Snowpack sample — Loveland Pass, Silver Plume, Colorado, USA (2/11/26, 12:00 PM MST)
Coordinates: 39.663, -105.886
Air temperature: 35 °F
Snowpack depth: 82 cm
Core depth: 20 cm
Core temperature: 17.6 °F
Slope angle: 13°, slope face: 12°
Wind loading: high
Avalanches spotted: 1
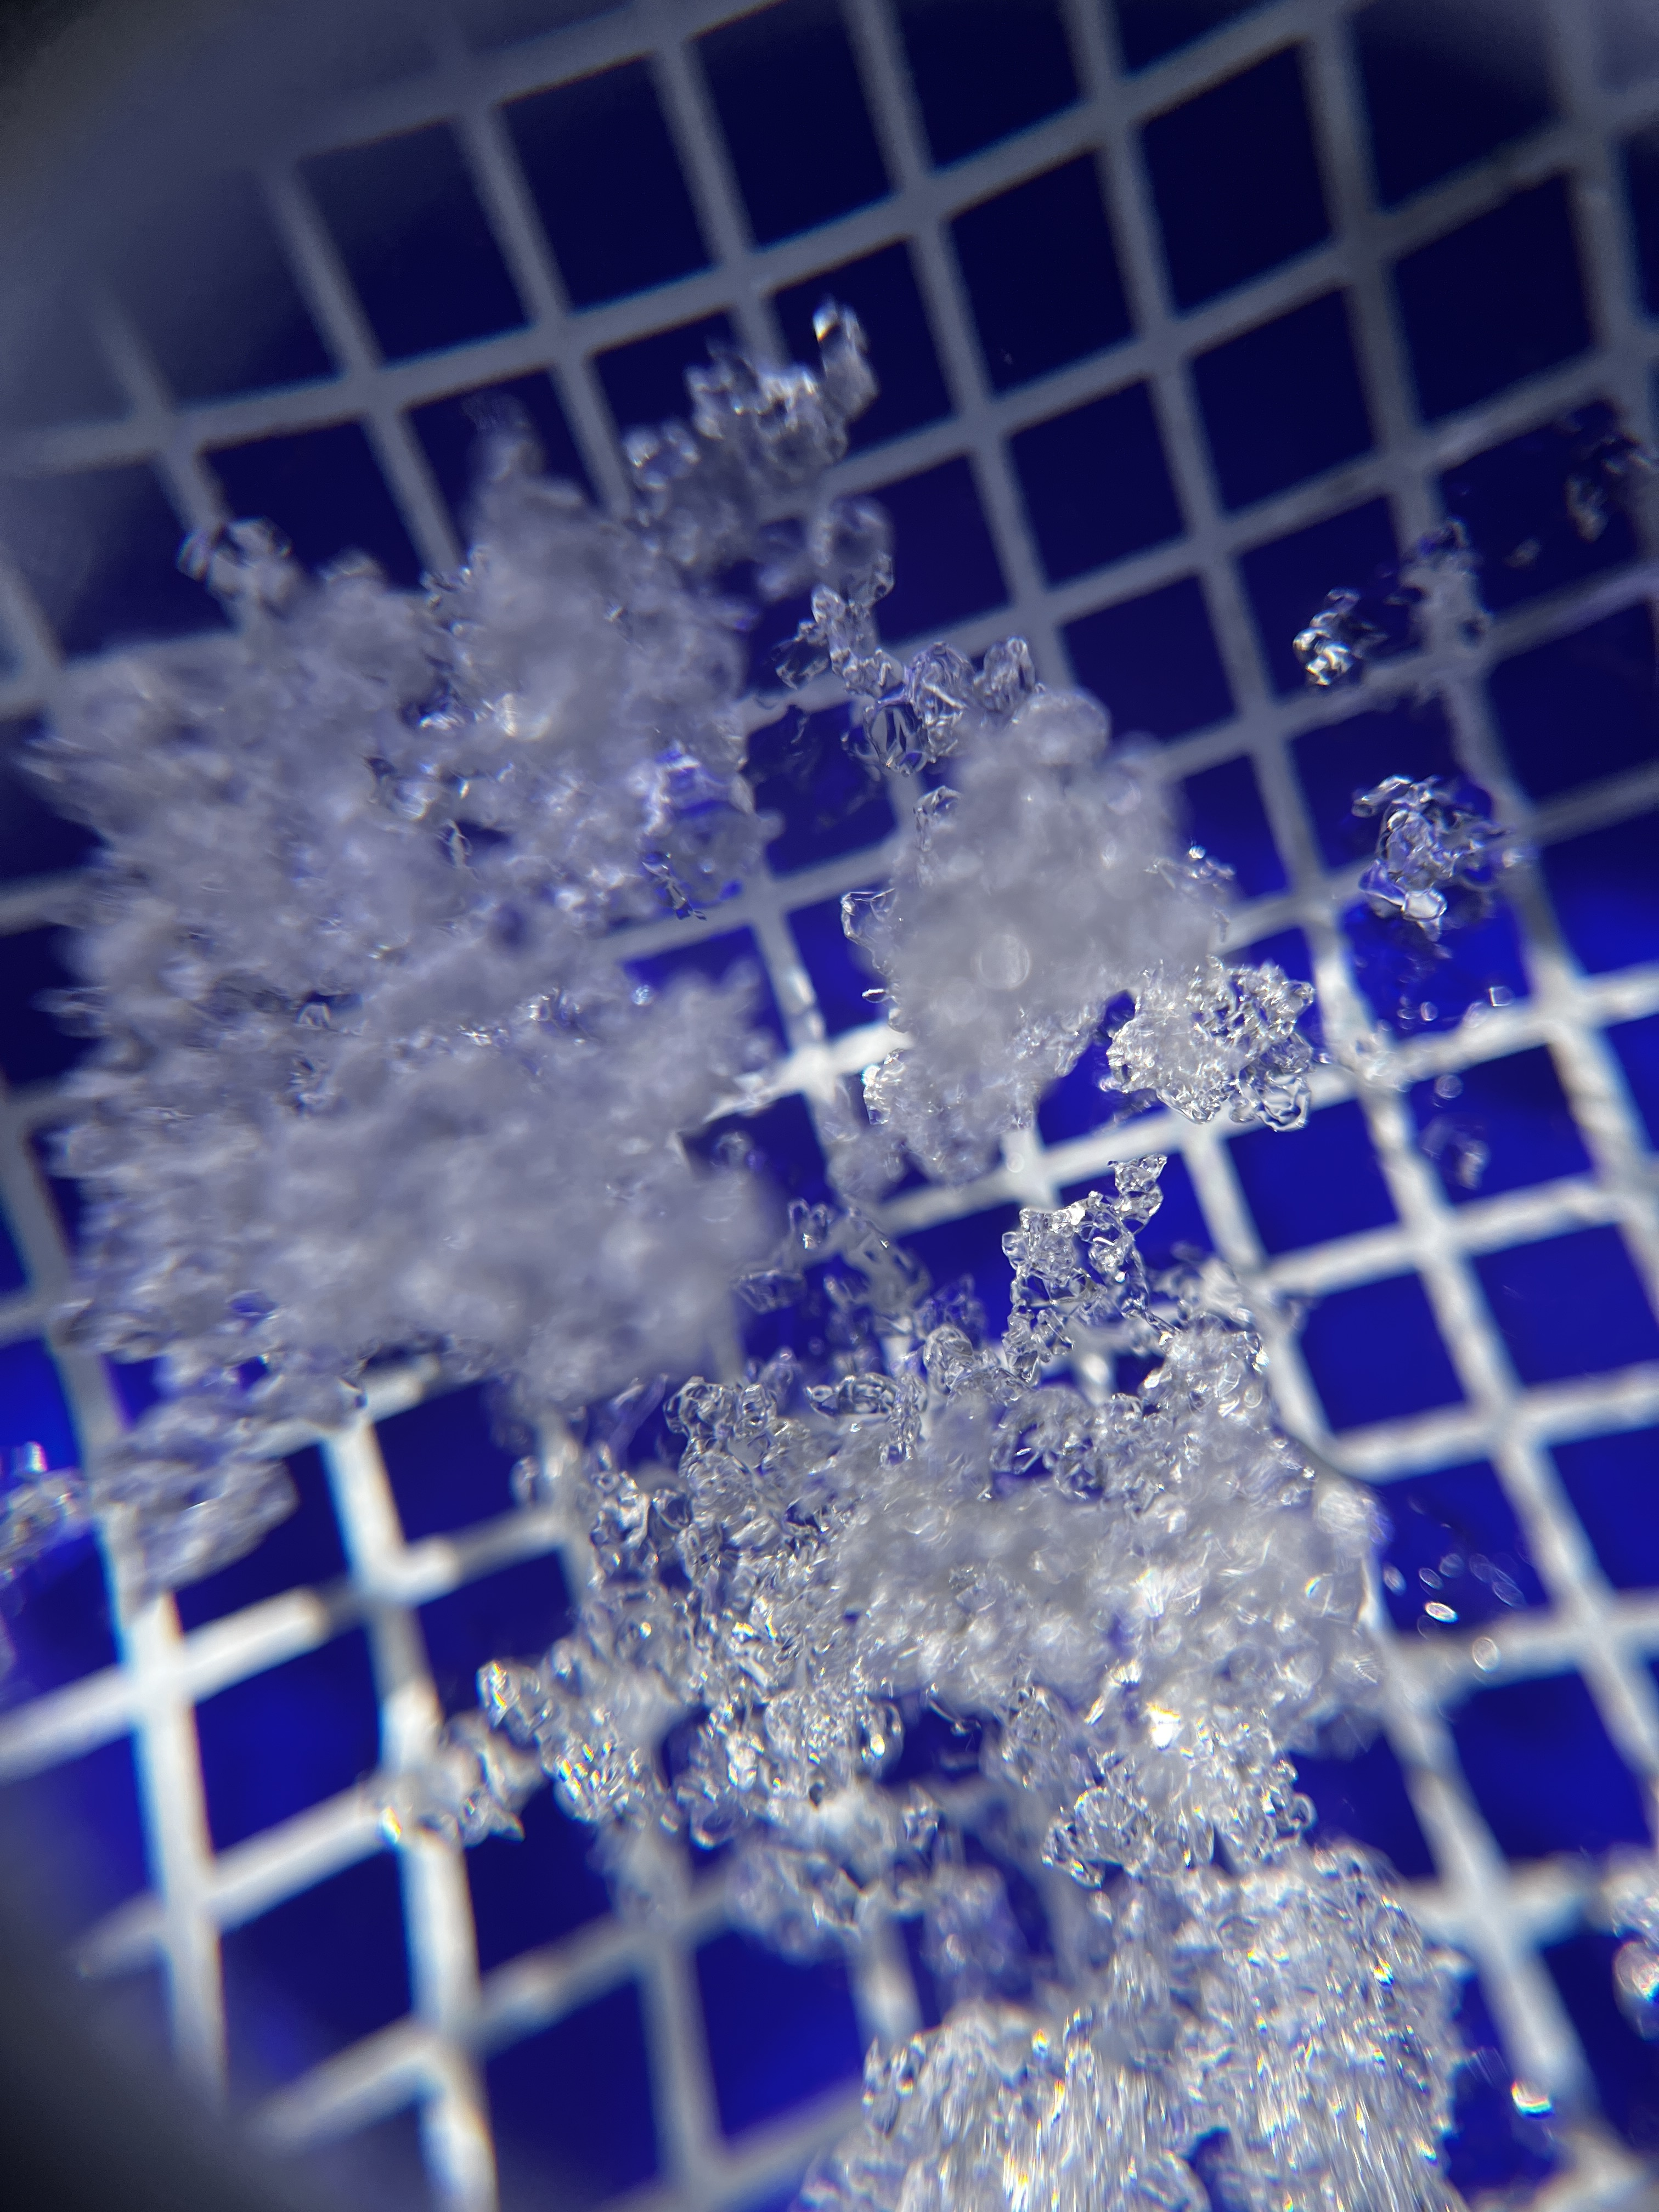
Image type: magnified_profile
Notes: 1 small avalanche spotted on the north side of the bowl, lots of wind loading